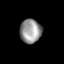
Tissue: skin
Cell type: Others
Senescence score: 0.7416
Nuclear area (px): 506
Mean DAPI intensity: 148.401